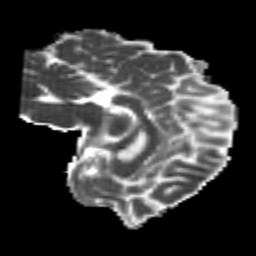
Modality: MD
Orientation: sagittal
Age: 24
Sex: male
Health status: healthy
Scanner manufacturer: philips
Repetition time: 7.384 s
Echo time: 0.08599 s